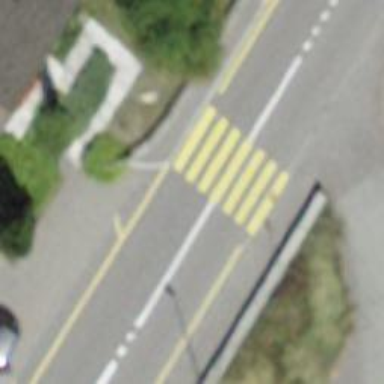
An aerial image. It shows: Uncontrolled zebra crossing.